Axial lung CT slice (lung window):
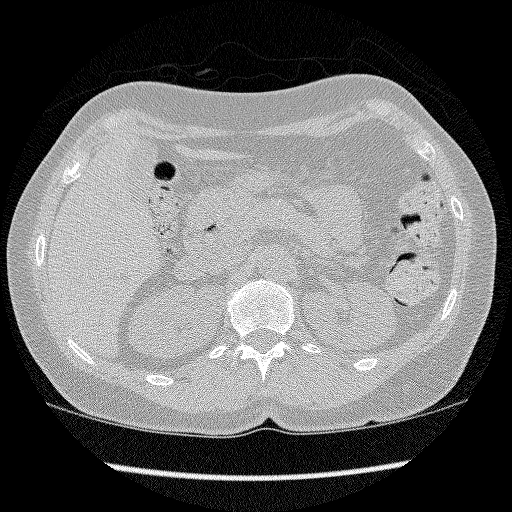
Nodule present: no